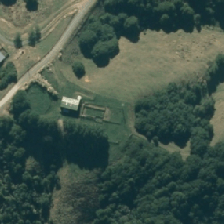
Land cover: low_producing_grassland